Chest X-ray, AP view. Patient: 22 years old, sex F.
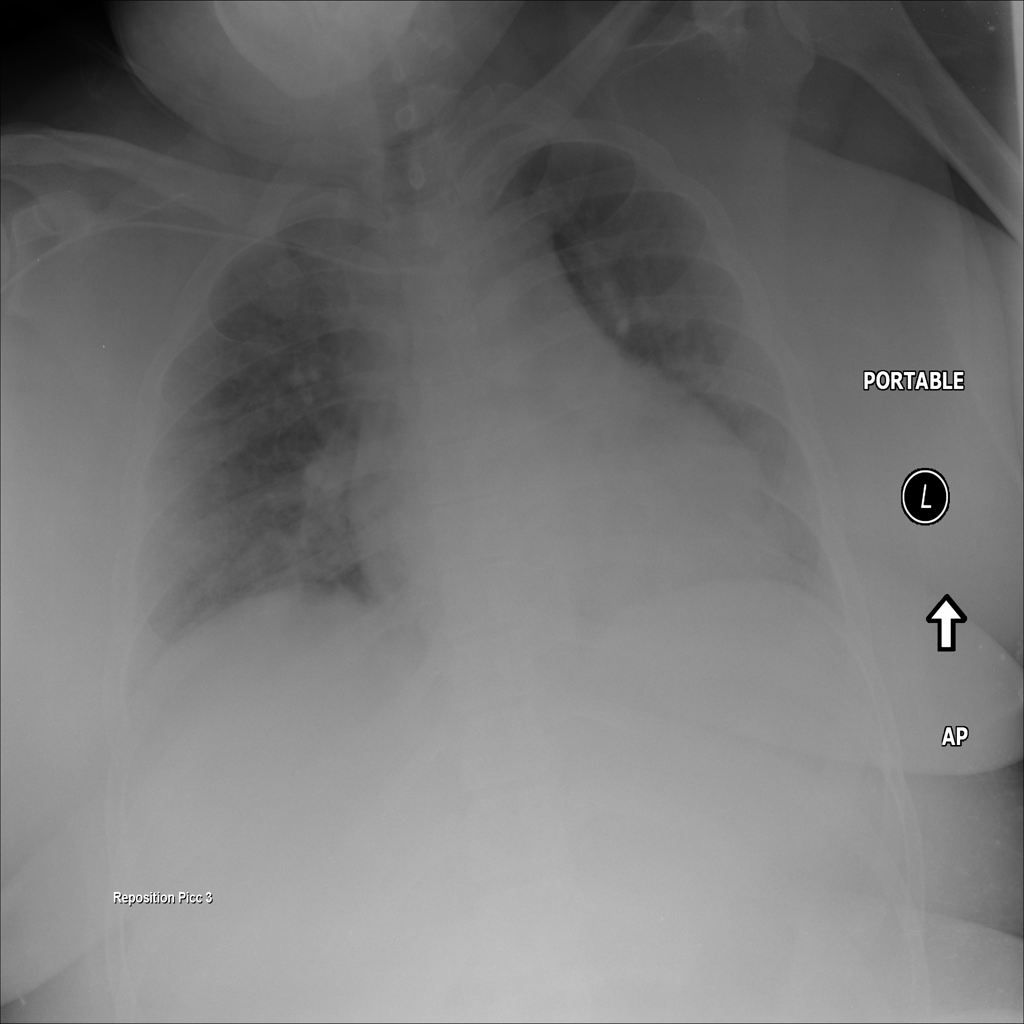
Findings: No Finding